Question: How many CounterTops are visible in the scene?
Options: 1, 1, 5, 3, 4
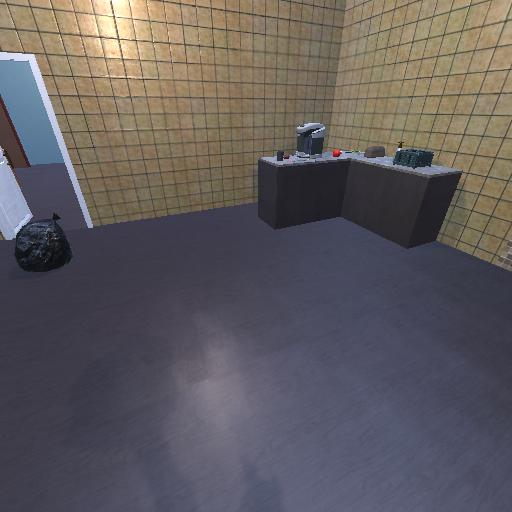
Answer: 1